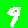
Digit: 9